Question: '''
<html><head>
<style type="text/css">
body{
color: #FFFFFF;
background-color: #000000;
}
</style>
</head>
<body><center><div>
Ricardo Viana Vargas
09-14 Ricardo Viana Vargas e especialista em gerenciamento de projetos, portfolio e riscos. Foi, nos ultimos 15 anos, responsavel por mais de 80 projetos de grande porte em diversos paises, nas areas de petroleo, energia, infraestrutura, telecomunicacoes, informatica e financas, com um portfolio de investimentos gerenciado superior a 18 bilhoes de dolares. Foi o primeiro voluntario latino-americano a ser eleito para exercer a funcao de presidente do conselho diretor (Chairman) do Project Management Institute (PMI), maior organizacao do mundo voltada para a administracao de projetos, com cerca de 500 mil membros e profissionais certificados em 175 paises. Ricardo Vargas escreveu dez livros sobre gerenciamento de projetos, publicados em portugues e ingles, com mais de 240 mil exemplares vendidos mundialmente. Recebeu em 2005 o premio PMI Distinguished Award pela sua contribuicao para o desenvolvimento do gerenciamento de projetos e o PMI Professional Development Product of the Year pelo workshop PMDome®️, considerado a melhor solucao do mundo para o ensino do gerenciamento de projetos. E professor de gerenciamento de projetos em diversos cursos de MBA, participando do conselho editorial de revistas especializadas no Brasil e nos Estados Unidos. Vargas e revisor reconhecido da mais importante referencia no mundo sobre gerenciamento de projetos, o PMBOK Guide. Foi tambem chair da traducao oficial do PMBOK para o portugues. Engenheiro quimico e mestre em Engenharia de Producao pela UFMG, Ricardo Vargas tem tambem o Master Certificate in Project Management pela George Washington University, alem de ser certificado pelo PMI como Project Management Professional (PMP) e pela Scrum Alliance como Certified Scrum Master (CSM). Participou do programa de negociacoes para executivos da Harvard Law School e tem formacao executiva de estrategia e inovacao pelo Massachusetts Institute of technology (MIT).Durante onze anos, a partir de 1995, desenvolveu em conjunto com dois socios um dos mais solidos negocios de tecnologia, gerenciamento de projetos e terceirizacao do mercado brasileiro, que contava com 4,000 colaboradores e gerava uma receita anual de 50 milhoes de dolares em 2006, quando Ricardo Vargas vendeu sua participacao para se dedicar integralmente a internacionalizacao de seus trabalhos em gerenciamento de projetos. E membro da Association for Advancement of Cost Engineering (AACE), da American Management Association (AMA), da International Project Management Association (IPMA), do Institute for Global Ethics e da Professional Risk Management International Association (PRMIA).
</div> </center>
</body>
</html>
'''
The Output of webview is shown below

How can i show exact character in webview ?
the code i used for web view shown below
'''
System.out.println("strContent is :: " + strContent);
WebView wv = (WebView) findViewById(R.id.webview_portugage);
wv.setScrollBarStyle(View.SCROLLBARS_INSIDE_OVERLAY);
wv.loadData(strContent, "text/html", "UTF-8");
'''
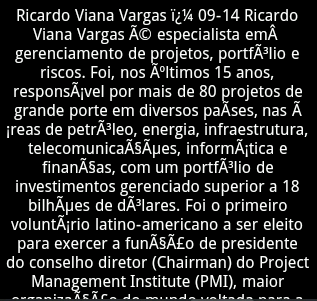
Answer: 1) Use WebView.loadDataWithBaseURL, it behaves different (better) than WebView.loadData
2) Try to replace "UTF-8" encoding by some other, e.g. US-ASCII. Best is to determine what encoding is really used in text that you try to display.